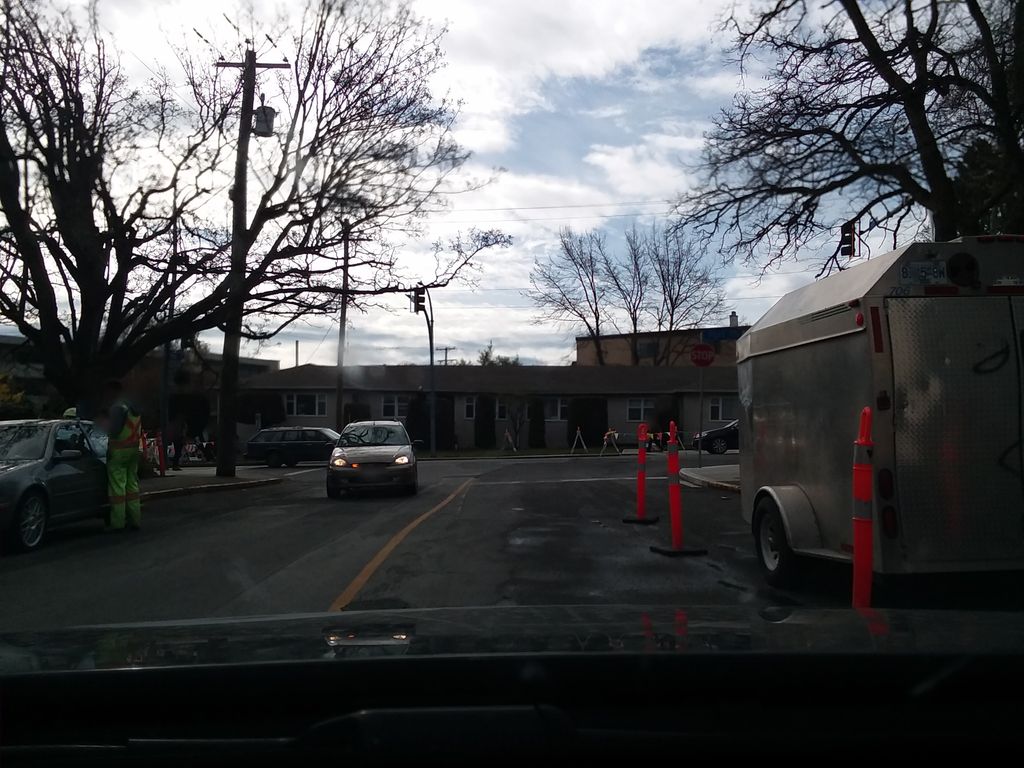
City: victoria